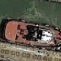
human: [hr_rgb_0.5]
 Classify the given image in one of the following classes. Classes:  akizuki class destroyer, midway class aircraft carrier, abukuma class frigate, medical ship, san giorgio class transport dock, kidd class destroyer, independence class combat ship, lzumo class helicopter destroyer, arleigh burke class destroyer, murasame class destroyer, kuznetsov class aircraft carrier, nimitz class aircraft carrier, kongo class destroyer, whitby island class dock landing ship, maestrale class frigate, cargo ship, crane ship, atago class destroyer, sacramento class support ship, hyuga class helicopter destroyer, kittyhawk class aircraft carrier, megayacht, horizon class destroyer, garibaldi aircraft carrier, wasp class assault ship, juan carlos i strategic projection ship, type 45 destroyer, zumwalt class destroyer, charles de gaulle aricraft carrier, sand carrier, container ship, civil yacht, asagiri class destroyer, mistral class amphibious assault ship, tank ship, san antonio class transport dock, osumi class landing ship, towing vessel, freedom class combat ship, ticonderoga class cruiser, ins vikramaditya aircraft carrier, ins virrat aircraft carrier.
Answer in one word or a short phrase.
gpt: Towing vessel